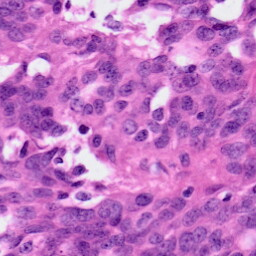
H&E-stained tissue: Ovarian